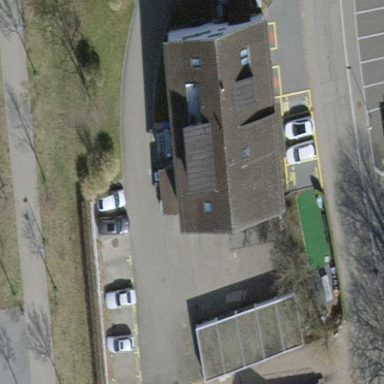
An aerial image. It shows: Building with pitched roof.